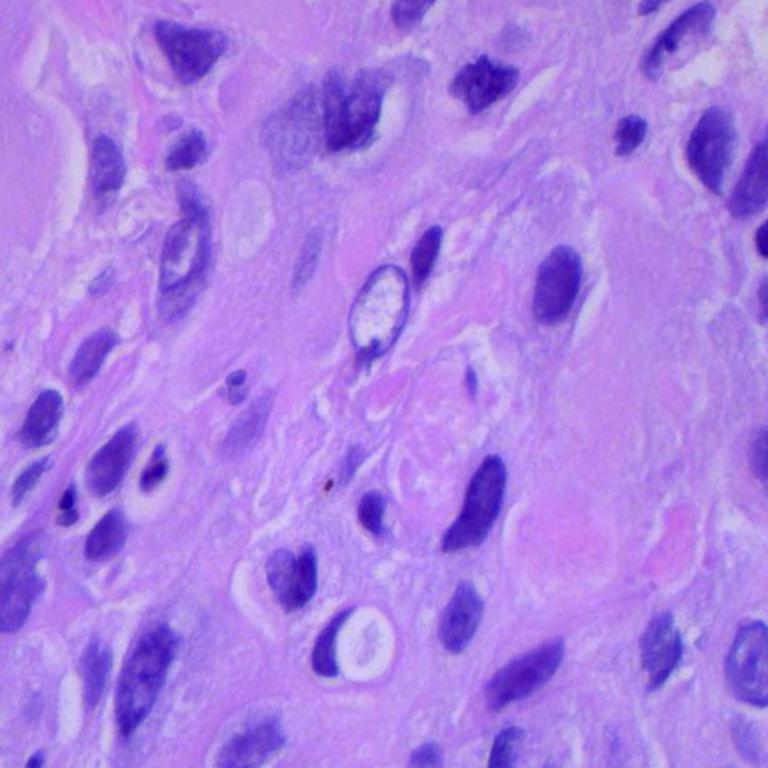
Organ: lung
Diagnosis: squamous carcinomas